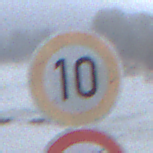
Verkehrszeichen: Geschwindigkeit10
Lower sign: VerbotUeberholenEinspurigeFahrzeuge
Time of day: MorningAfternoon
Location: Outdoor (Suburban)
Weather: Overcast
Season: NotSpecified
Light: Natural